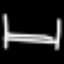
Label: bed